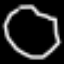
Label: octagon